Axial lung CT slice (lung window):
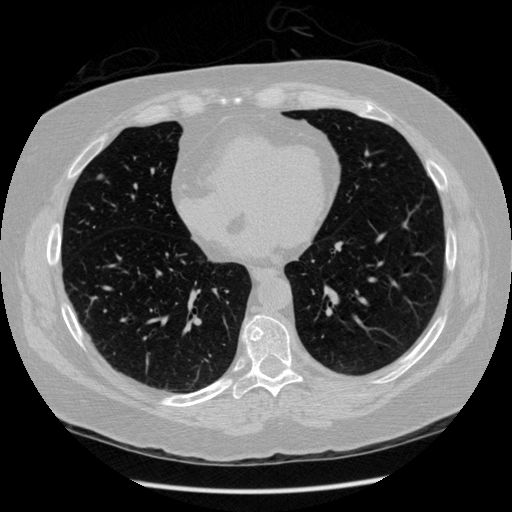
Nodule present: yes
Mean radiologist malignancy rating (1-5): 3